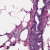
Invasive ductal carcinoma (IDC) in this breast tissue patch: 0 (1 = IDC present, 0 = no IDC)